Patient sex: M
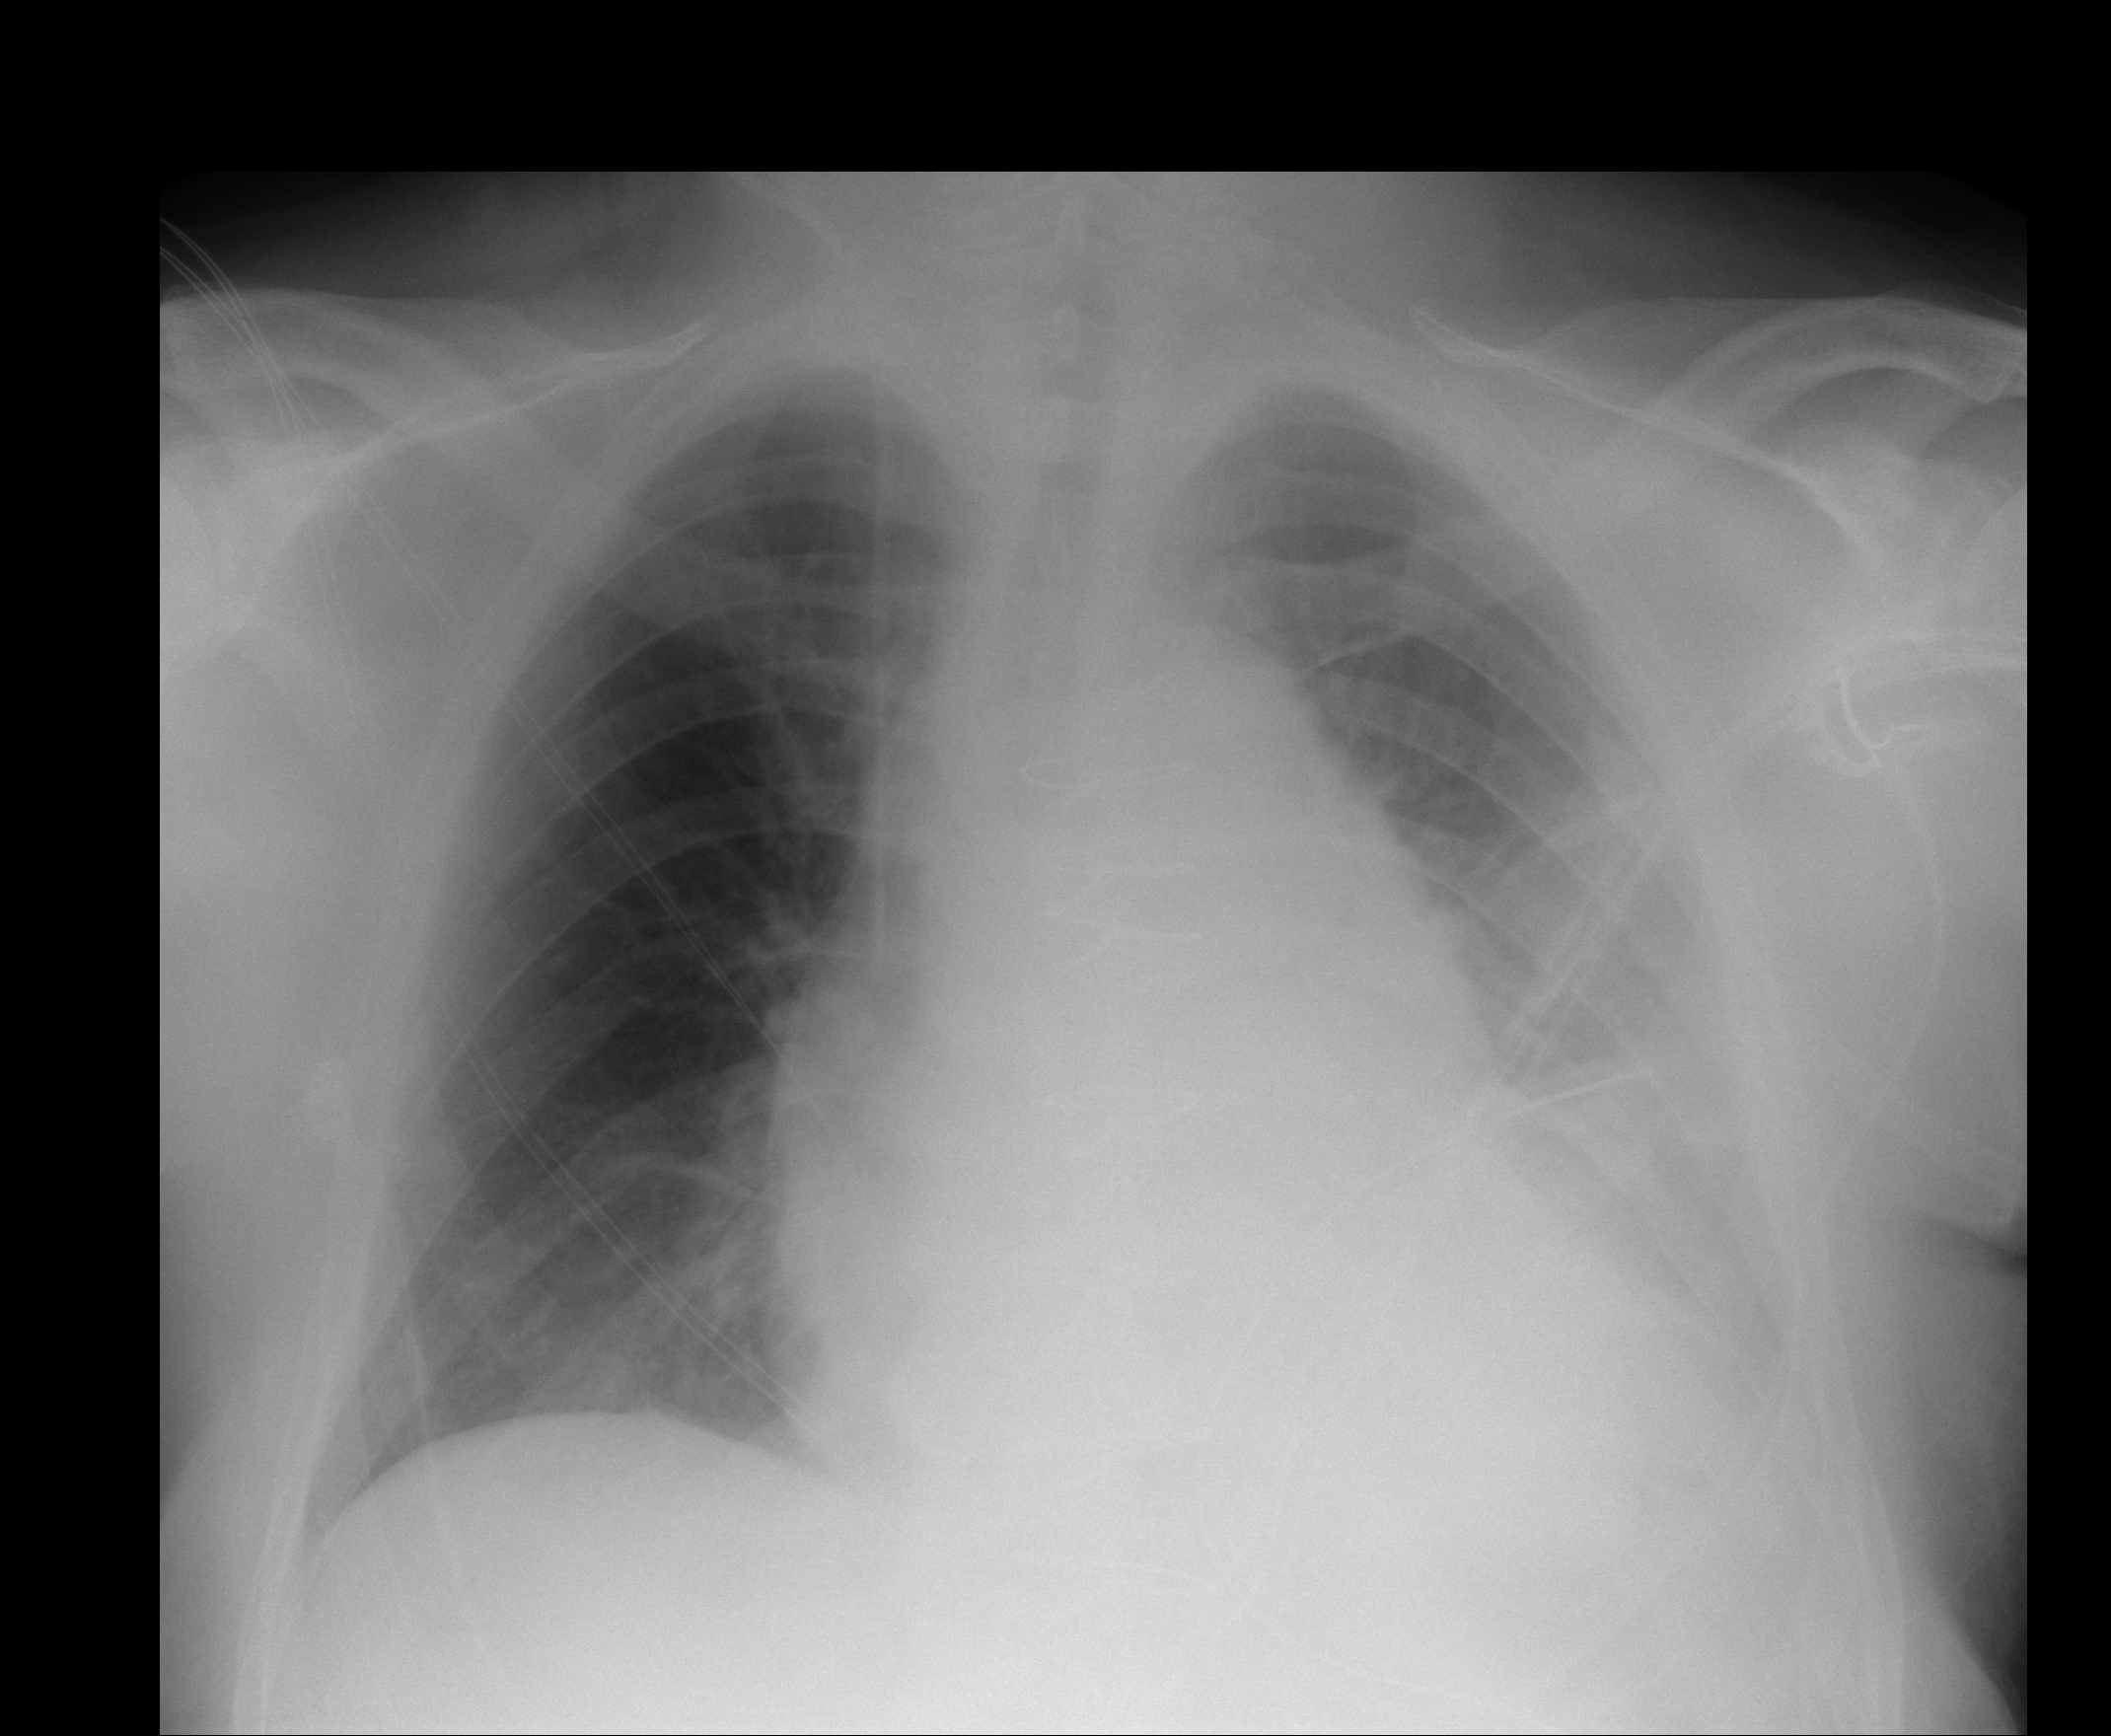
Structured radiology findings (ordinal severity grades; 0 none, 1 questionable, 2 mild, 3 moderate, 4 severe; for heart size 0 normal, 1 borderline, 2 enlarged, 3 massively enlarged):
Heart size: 1
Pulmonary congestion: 0
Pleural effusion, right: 0
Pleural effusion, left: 1
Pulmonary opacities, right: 0
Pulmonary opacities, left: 0
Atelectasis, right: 0
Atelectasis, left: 2